Question: I have some space between my 'NavigatorIOS' navigation bar and my 'ListView' Section Header:

How can I remove that space? I'd like the section header to be flush with my navigation bar.
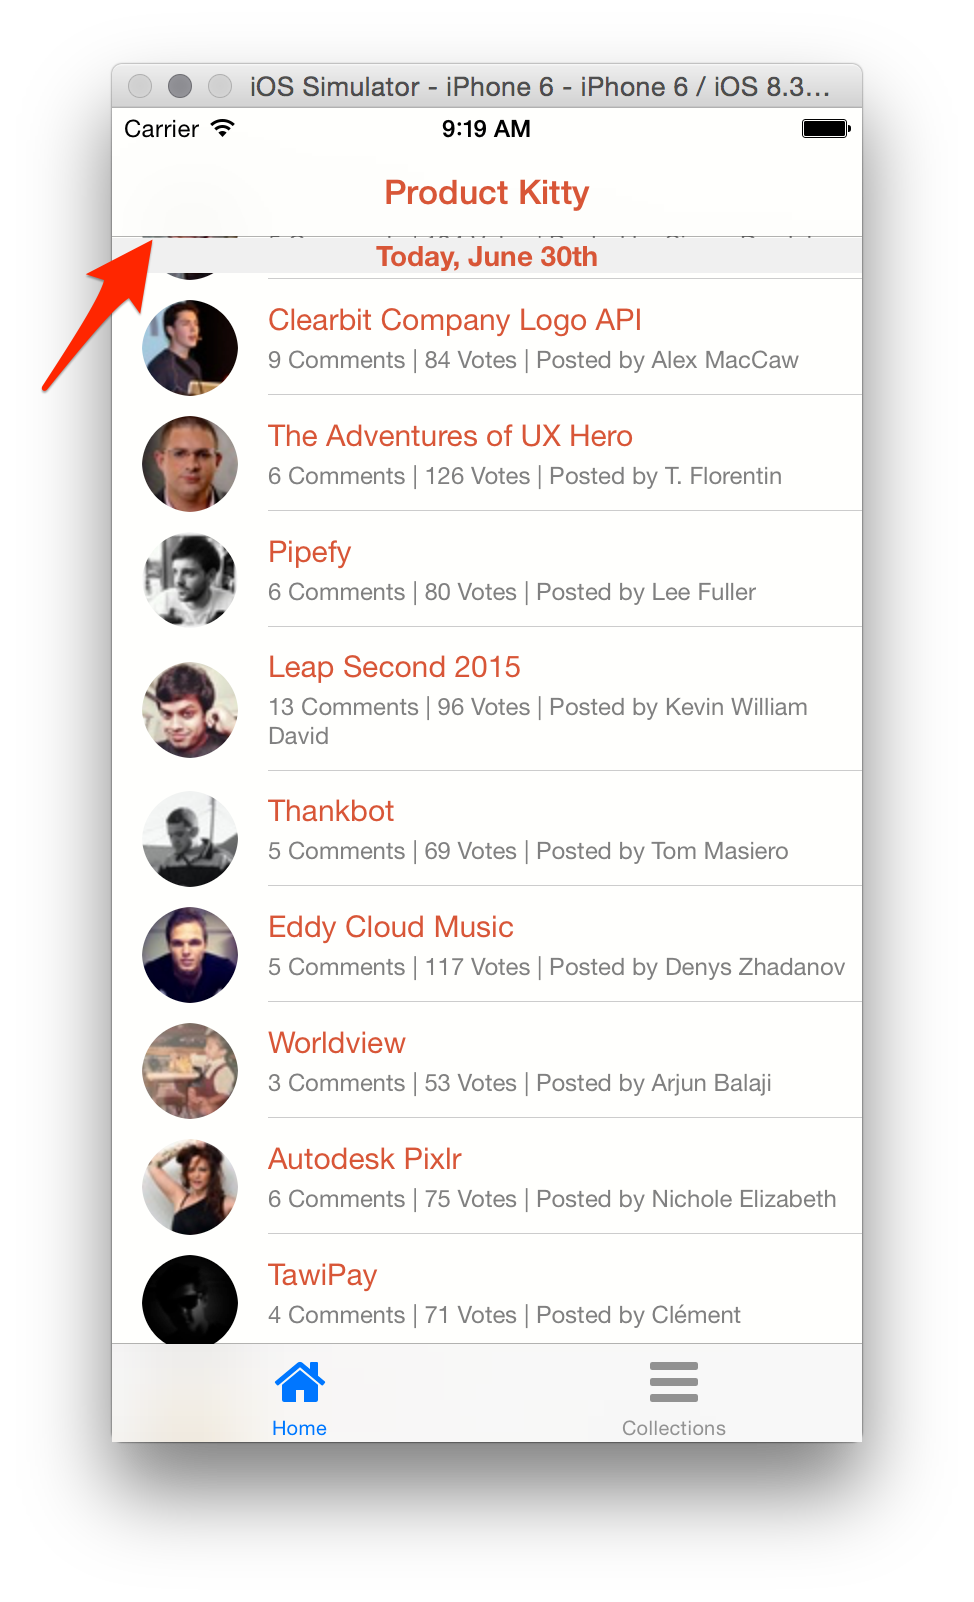
Answer: It looks like this bug was because of a couple of circumstances that have since been changed. Here's how the former architecture was:
'index.ios.js' contained a 'NavigatorIOS' component whose 'InitialRoute' was a 'Main' component involving a 'TabBarIOS' which would render a view based on either 'Home' or 'Collections' being selected.
'ListView' was within this 'Home' component, essentially a few layers deep.
Here's how I fixed it:
In 'index.ios.js', I replaced 'NavigatorIOS' with 'Navigator' which still pointed to 'Main':
'''
renderScene: function(route, navigator) {
var Component = route.component;
return (
<View style={styles.container}>
<Component
route={route}
navigator={navigator}
topNavigator={navigator} />
</View>
)
},
render: function() {
return (
<Navigator
sceneStyle={styles.container}
ref={(navigator) => { this.navigator = navigator; }}
renderScene={this.renderScene}
tintColor='#D6573D'
barTintColor='#FFFFFD'
titleTextColor='#D6573D'
navigationBarHidden={true}
initialRoute={{
title: 'Product Kitty',
component: Main,
}} />
);
}
'''
'Main' still retained 'TabBarIOS', but its 'render' methods for both 'Home' and 'Collection' now render its own 'NavigatorIOS' components:
'''
render: function() {
return (
<TabBarIOS>
<Icon.TabBarItem
title='Home'
selected={this.state.selectedTab === 'products'}
iconName={'home'}
iconSize={20}
onPress={() => {
if (this.state.selectedTab !== 'products') {
this.setState({
selectedTab: 'products'
});
} else if (this.state.selectedTab === 'products') {
this.refs.productRef.popToTop();
}
}}>
{this.renderProductView()}
</Icon.TabBarItem>
<Icon.TabBarItem
title="Collections"
selected={this.state.selectedTab === 'collections'}
iconName={'list'}
iconSize={20}
onPress={() => {
if (this.state.selectedTab !== 'collections') {
this.setState({
selectedTab: 'collections'
});
} else if (this.state.selectedTab === 'collections') {
this.refs.collectionRef.popToTop();
}
}}>
{this.renderCollectionView()}
</Icon.TabBarItem>
</TabBarIOS>
)
},
renderProductView: function() {
return (
<NavigatorIOS
style={styles.container}
tintColor='#D6573D'
barTintColor='#FFFFFD'
titleTextColor='#D6573D'
ref='productRef'
initialRoute={{
title: 'Product Kitty',
component: Products
}} />
)
},
renderCollectionView: function() {
return (
<NavigatorIOS
style={styles.container}
tintColor='#D6573D'
barTintColor='#FFFFFD'
titleTextColor='#D6573D'
ref='collectionRef'
initialRoute={{
title: 'Collections',
component: Collections,
passProps: {
accessToken: this.state.accessToken
}
}} />
)
}
'''
From this change, the issue with the extra pixel of horizontal space between 'NavigatorIOS' and 'ListView SectionHeader' disappeared: